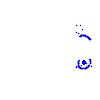
Particle: kaon